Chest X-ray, PA view. Patient: 55 years old, sex M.
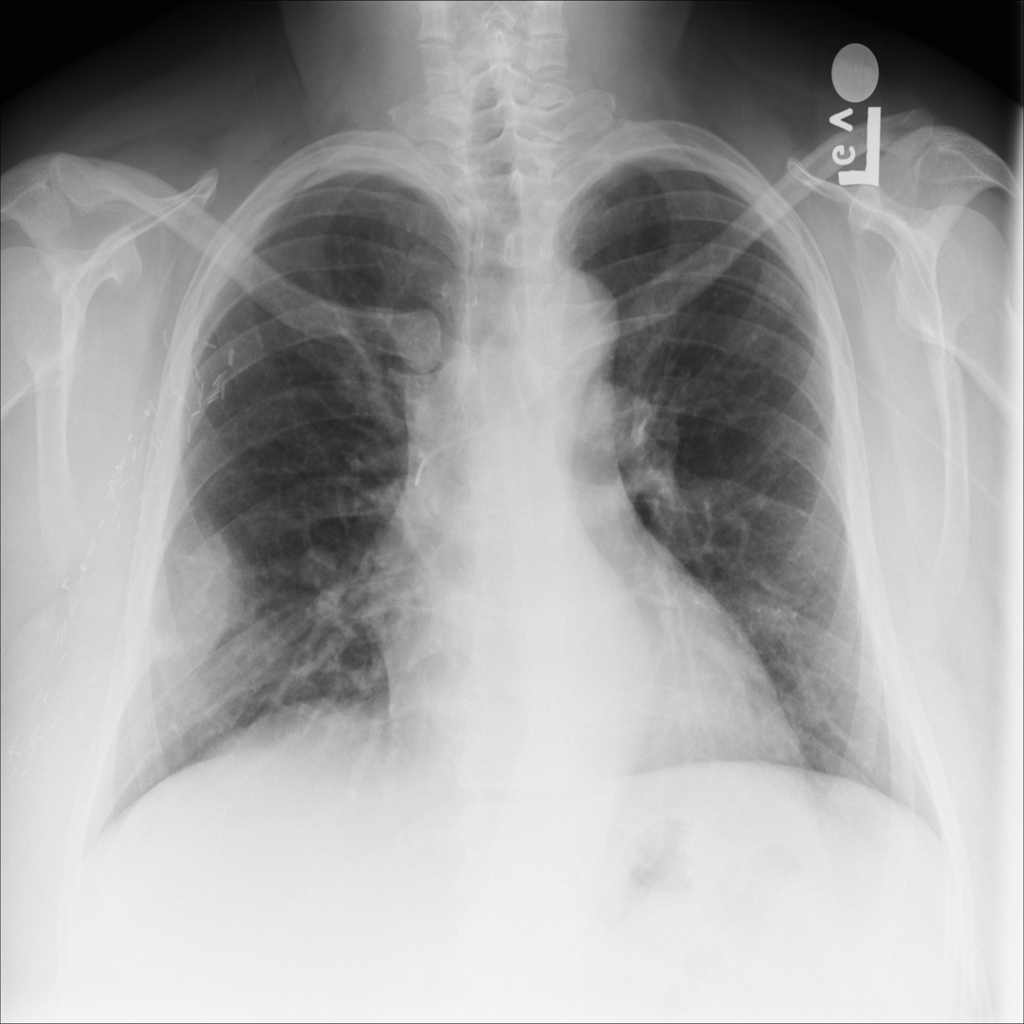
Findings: Mass